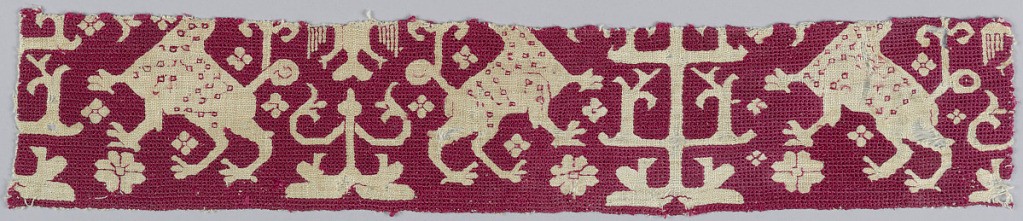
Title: Band
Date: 17th century
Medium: silk on linen; trimmed with linen lace Technique: embroidered
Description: Cover is made up of old pieces; three strips of embroidered linen (animals and angular designs on red ground); two strips of needle lace with border of bobbin lace on two sides and on others, silk fringe in red and white.